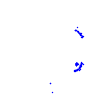
Particle: kaon